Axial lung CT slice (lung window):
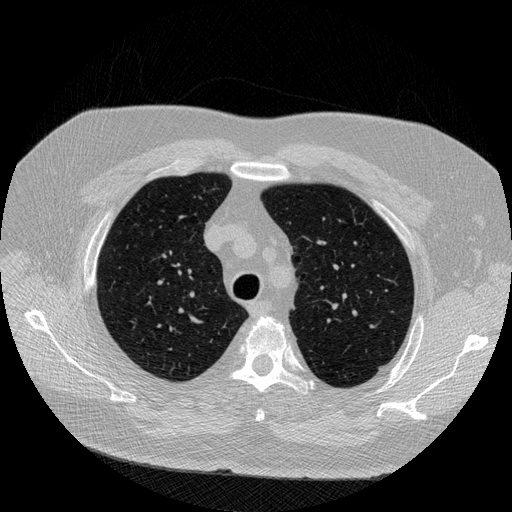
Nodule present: no